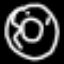
Label: donut